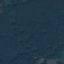
Label: Forest